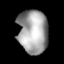
Tissue: lung
Cell type: Myeloid cells
Senescence score: 0.2289
Nuclear area (px): 1283
Mean DAPI intensity: 161.813